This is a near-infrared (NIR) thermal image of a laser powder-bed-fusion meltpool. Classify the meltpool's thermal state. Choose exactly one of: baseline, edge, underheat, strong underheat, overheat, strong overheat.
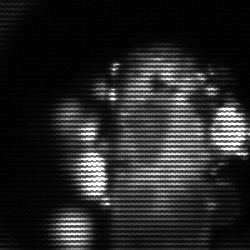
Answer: strong underheat